Interaction volume radius: 5 \u00c5
Interaction volume height: 35 \u00c5
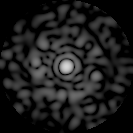
Disorder parameter: 0.8734